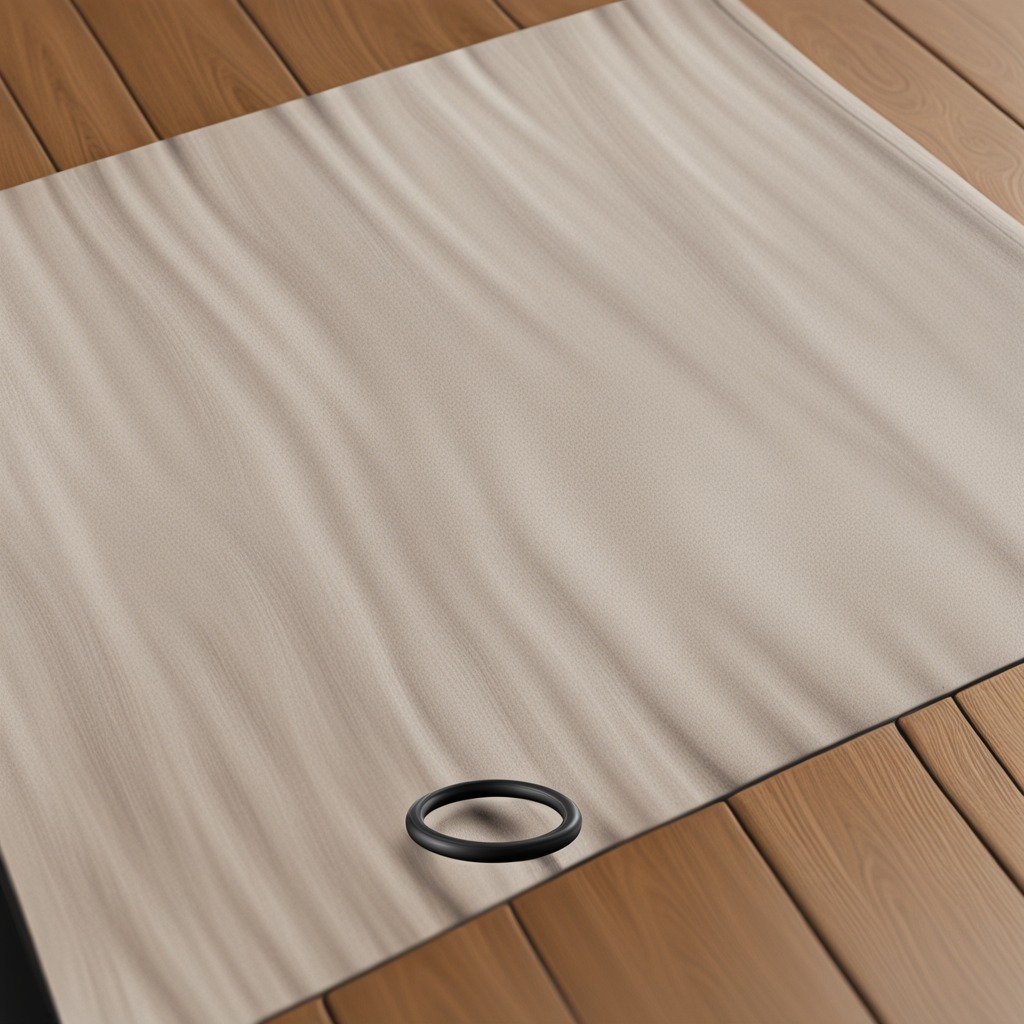
A rubber O-ring is lying on the wooden table.